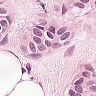
Metastatic tissue present: yes